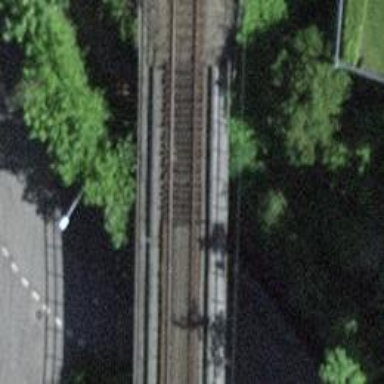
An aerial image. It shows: Railway bridge with electrified tracks and single contact line.